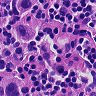
Metastatic tissue present: yes